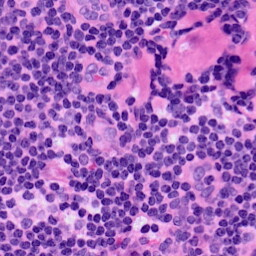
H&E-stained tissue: LymphNode